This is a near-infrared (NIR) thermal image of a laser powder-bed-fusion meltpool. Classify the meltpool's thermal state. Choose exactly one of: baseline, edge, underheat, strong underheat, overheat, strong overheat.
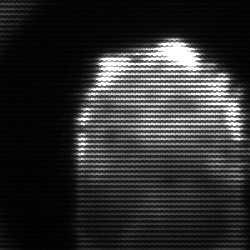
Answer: baseline